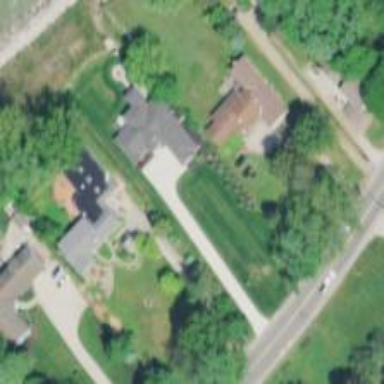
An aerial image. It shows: Driveway.